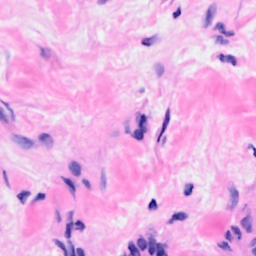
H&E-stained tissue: Breast